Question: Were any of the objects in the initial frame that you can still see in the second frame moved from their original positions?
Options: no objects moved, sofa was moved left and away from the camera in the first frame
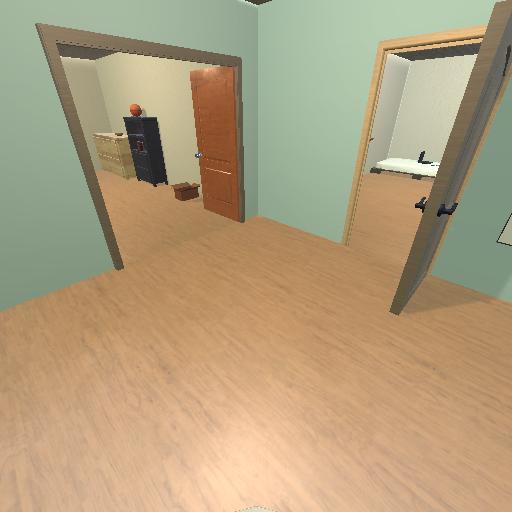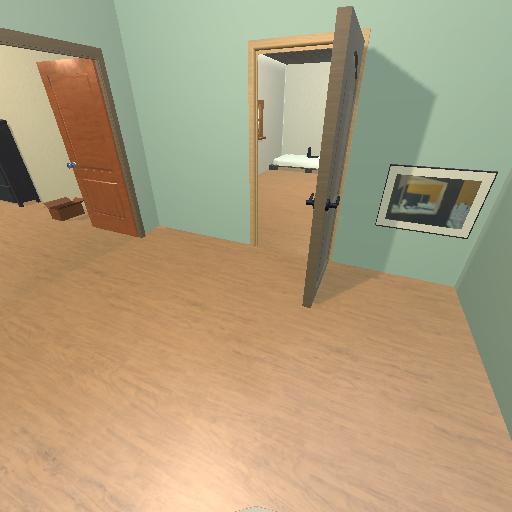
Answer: no objects moved